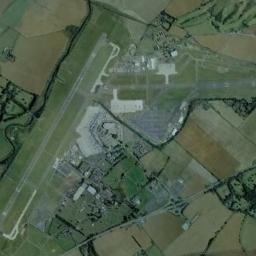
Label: airport